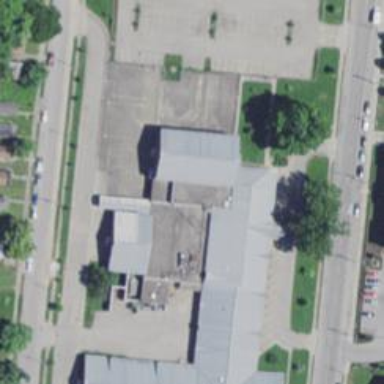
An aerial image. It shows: Kindergarten.